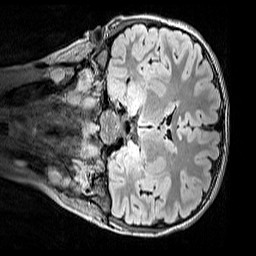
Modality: FLAIR
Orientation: coronal
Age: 9
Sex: female
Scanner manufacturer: siemens
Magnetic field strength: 3 T
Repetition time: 5 s
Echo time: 0.388 s